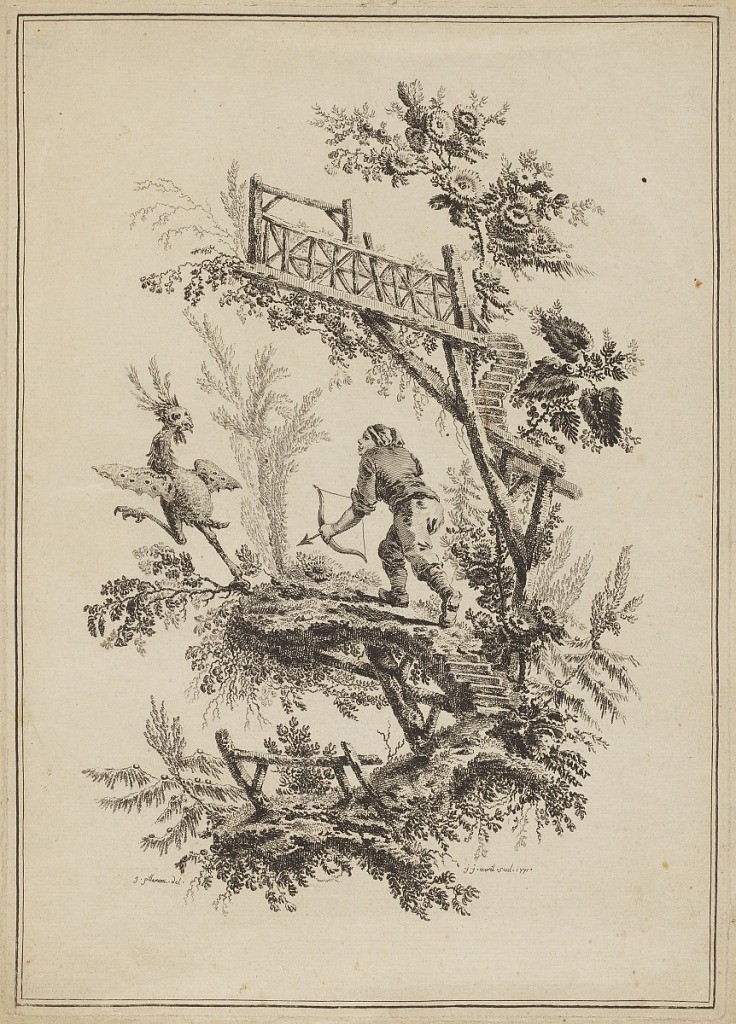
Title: Plate 12, from "Suite de Douze Pêcheurs et Chasseurs"
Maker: Jean-Baptiste Pillement, French, 1728–1808
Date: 1771
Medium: Etching on paper
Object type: Print
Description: Decorative landscape in which a figure with a bow and arrow pursues a fantastic bird. Two framing lines.